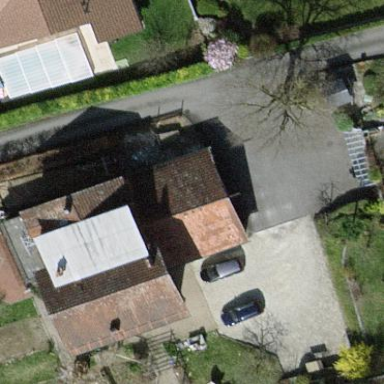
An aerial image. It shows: Garage building.